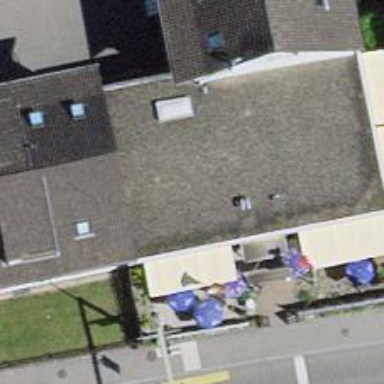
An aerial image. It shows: Restaurant.